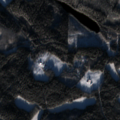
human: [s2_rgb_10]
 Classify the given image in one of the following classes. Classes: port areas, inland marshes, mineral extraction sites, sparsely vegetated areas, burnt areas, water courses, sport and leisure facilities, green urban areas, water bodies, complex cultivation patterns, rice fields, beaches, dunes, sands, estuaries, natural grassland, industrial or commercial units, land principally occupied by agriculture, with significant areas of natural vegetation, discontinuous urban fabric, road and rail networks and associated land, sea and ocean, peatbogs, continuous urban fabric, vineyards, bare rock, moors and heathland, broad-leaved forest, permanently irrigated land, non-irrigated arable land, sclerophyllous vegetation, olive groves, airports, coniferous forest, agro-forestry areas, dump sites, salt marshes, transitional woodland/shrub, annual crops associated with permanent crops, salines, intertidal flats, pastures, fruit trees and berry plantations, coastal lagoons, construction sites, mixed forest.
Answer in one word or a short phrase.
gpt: land principally occupied by agriculture, with significant areas of natural vegetation, coniferous forest, mixed forest